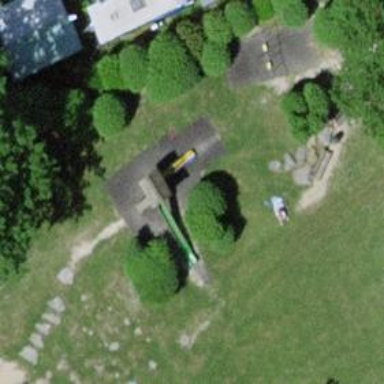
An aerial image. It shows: Playground structure.